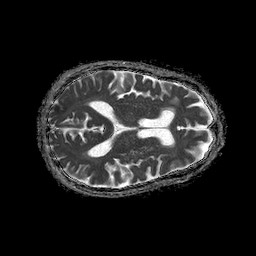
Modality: ADC
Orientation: axial
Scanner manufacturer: philips
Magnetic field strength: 1.5 T
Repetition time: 4.6 s
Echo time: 0.08941 s